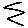
Label: zigzag